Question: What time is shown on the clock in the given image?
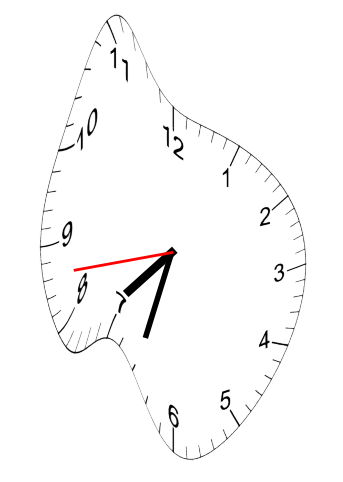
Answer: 07:32:43